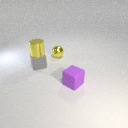
small yellow metal sphere behind small gray rubber cube